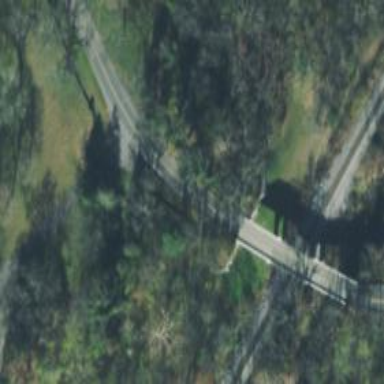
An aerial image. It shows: Tertiary road passing over bridge.